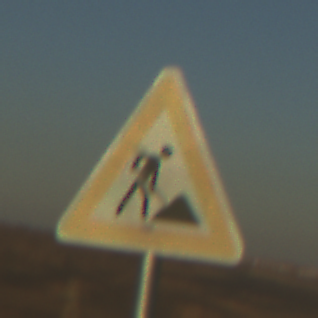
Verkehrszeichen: Arbeitsstelle
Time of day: SunriseSunset
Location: Outdoor (Nature)
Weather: Clear
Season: NotSpecified
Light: Natural